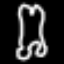
Label: frog